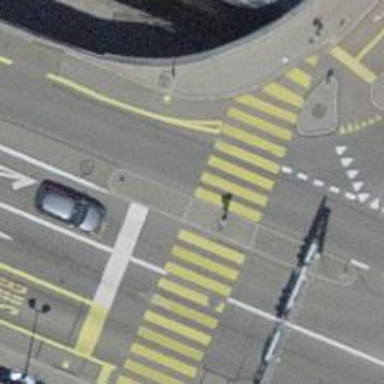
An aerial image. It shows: Crossing on the footway with traffic signals.